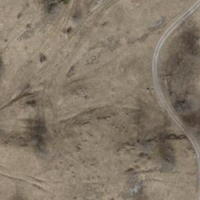
EUNIS habitat code: 23
Species observed at this site:
Parnassia palustris